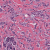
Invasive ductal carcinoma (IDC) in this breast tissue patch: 1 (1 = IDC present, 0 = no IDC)